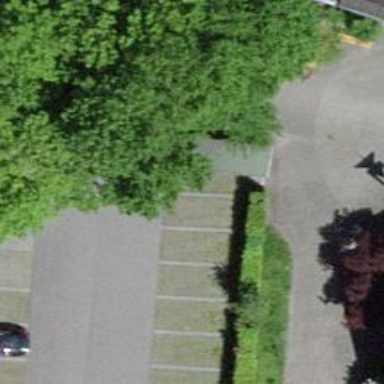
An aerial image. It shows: Bicycle parking area with wall loops.